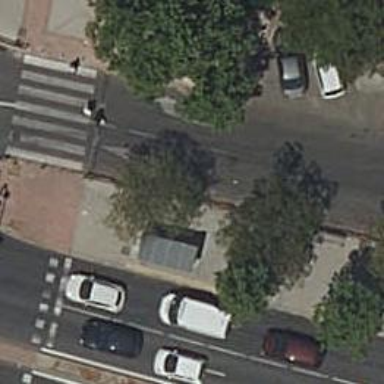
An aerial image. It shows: Bus stop with platform for public transport.